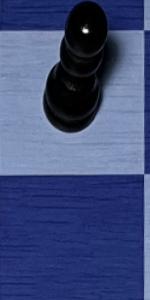
Label: Empty